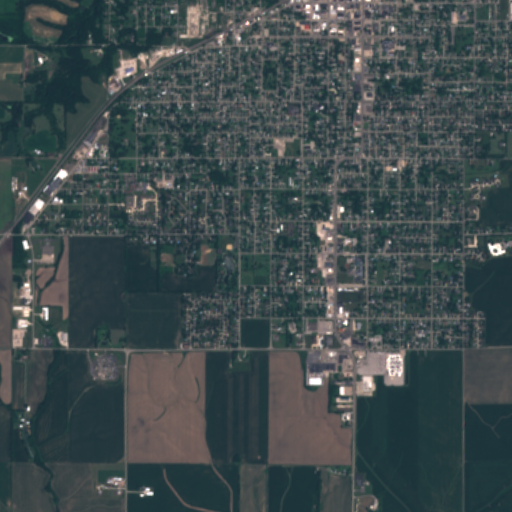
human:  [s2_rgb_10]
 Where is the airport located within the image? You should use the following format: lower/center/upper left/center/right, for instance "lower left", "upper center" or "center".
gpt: The airport is located in the lower left of the image.
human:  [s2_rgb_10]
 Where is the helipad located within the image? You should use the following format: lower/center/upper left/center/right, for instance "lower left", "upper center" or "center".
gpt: The helipad is located in the lower left of the image.
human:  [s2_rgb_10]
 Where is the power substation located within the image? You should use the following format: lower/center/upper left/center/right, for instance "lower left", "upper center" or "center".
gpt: The power substation is located in the lower left of the image.
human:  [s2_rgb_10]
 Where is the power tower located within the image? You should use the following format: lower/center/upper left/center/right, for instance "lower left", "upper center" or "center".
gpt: The power tower is located in the upper left of the image.
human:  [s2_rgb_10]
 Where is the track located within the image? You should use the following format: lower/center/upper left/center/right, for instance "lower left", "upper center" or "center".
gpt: The track is located in the center right of the image.
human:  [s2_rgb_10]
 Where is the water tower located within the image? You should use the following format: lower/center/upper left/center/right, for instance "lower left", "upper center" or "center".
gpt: The water tower is located in the center of the image.
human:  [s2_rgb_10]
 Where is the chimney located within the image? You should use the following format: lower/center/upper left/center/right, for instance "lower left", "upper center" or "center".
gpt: The chimney is located in the upper center of the image.
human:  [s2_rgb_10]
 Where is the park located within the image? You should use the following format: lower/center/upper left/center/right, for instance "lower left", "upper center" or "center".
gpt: There is no park in the image.